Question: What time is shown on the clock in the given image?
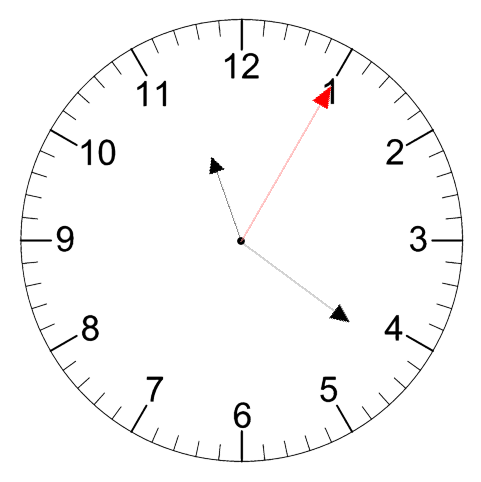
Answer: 11:21:05